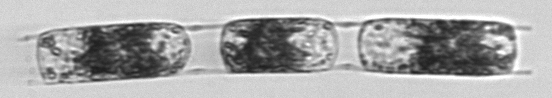
Label: Hemiaulus